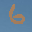
Label: 6